Question: I have a SearchView in my app and when I type in it, every character shows up in a weird popup as can be seen below.

Layout:
'''
<LinearLayout xmlns:android="http://schemas.android.com/apk/res/android"
xmlns:tools="http://schemas.android.com/tools"
android:layout_width="match_parent"
android:layout_height="match_parent"
android:orientation="vertical"
android:focusable="true"
android:focusableInTouchMode="true"
android:background="@color/white"
tools:context="com.example.myapp">
<SearchView
android:id="@+id/search_view"
android:queryHint="@string/select_story_query_hint"
android:layout_width="match_parent"
android:layout_height="wrap_content" />
<ListView
android:id="@+id/list_view"
android:layout_width="match_parent"
android:layout_height="match_parent"
android:layout_weight="1"
android:divider="@color/gray"
android:dividerHeight="1dp"/>
<Button
android:layout_width="fill_parent"
android:layout_height="wrap_content"
android:text="@string/create_new_story_button"
android:id="@+id/createStoryButton"
android:layout_gravity="center_horizontal"
android:layout_margin="10dp"
android:layout_marginBottom="5dp"
android:paddingLeft="20dp"
android:paddingRight="20dp"
android:background="@drawable/low_priority_button_background"
android:textColor="@color/black" />
<Button
android:layout_width="fill_parent"
android:layout_height="wrap_content"
android:text="@string/done"
android:id="@+id/select_story_done"
android:layout_gravity="center_horizontal"
android:layout_margin="10dp"
android:layout_marginTop="5dp"
android:paddingLeft="20dp"
android:paddingRight="20dp"
android:background="@drawable/button_background"
android:textColor="@color/white" />
</LinearLayout>
'''
Code:
'''
mSearchView = (SearchView) view.findViewById(R.id.search_view);
mSearchView.setIconifiedByDefault(false);
mSearchView.setOnQueryTextListener(this);
mSearchView.setSubmitButtonEnabled(false);
mSearchView.setQueryHint(getString(R.string.query_hint));
'''
Listener:
'''
@Override
public boolean onQueryTextChange(String newText) {
if (TextUtils.isEmpty(newText)) {
mListView.clearTextFilter();
} else {
mListView.setFilterText(newText);
}
return true;
}
'''
I can't seem to find anything about this issue when I search (guess I am not using the correct keywords). This is also happening on multiple devices running different versions of Android (N5 with 5.1, O+O with 4.4) and only this particular field has this issue, all other EditText fields have no issue.
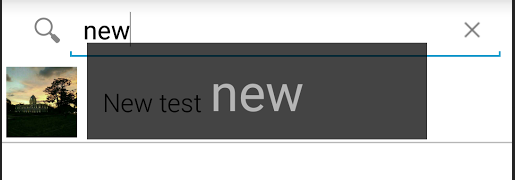
Answer: This has to do with a built in functionality of 'ListView''s filter functionality. As JonasCz pointed out, how to solve this can be found <URL>:
'''
@Override
public boolean onQueryTextChange(String newText) {
Filter filter = adapter.getFilter();
if (TextUtils.isEmpty(newText)) {
filter.filter("");
} else {
filter.filter(newText);
}
return true;
}
'''